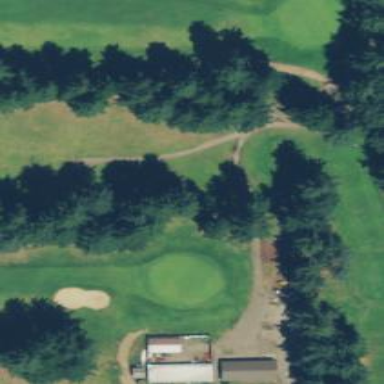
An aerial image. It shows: Service road designated as golf cart path.